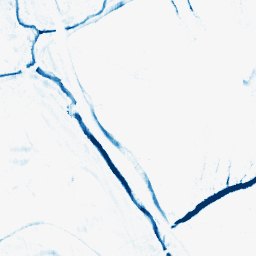
Category: morphological
Decomposition family: morphological_rect
Decomposition parameters: operation: closing
width: 5
height: 10
Upsampling method: quartic
Upsampling parameters: scale: 8
Upsampling scale: 8